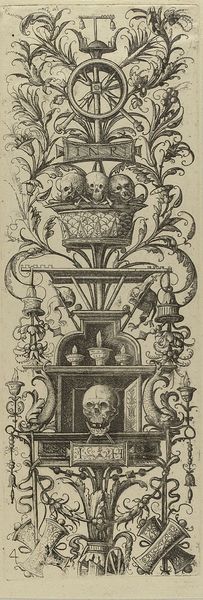
Titel: Aufsteigende Kandelabergroteske
Künstler: Hieronymus Hopfer
Standort: Hamburg
Institution: Museum für Kunst und Gewerbe Hamburg
Schlagwörter: blätter, menschen, skizze, zeichnung, ornament, schädel, tod, pflanzen, renaissance, kreis, ranken, papier, grafik, graphik, rad, inschrift, kerzen, fotografie, photographie, knochen, vanitas, memento mori, druck, druckgraphik, druckgrafik, radierung, schwarzweiß, leben, totenkopf, laubwerk, schriftrolle, totenschädel, kandelaber, groteske, grotesken, inri, gerippt, reproduktionen, druckerzeugnisse, pflanzenornamente, vergänglichkeit, ornamentstich, vorlageblätter, hopfenblatt, totenkopf wagenrad lampen glocke